Interaction volume radius: 10 \u00c5
Interaction volume height: 10 \u00c5
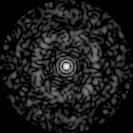
Disorder parameter: 0.8107